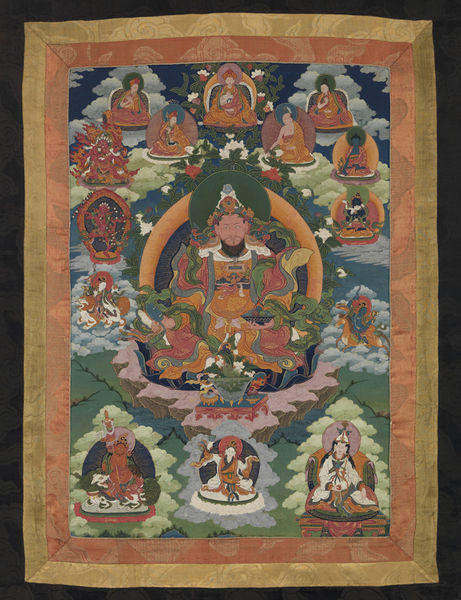
Titel: Guru Loden Chog-Sred, Fifth Manifestation
Standort: Amherst (Massachusetts, USA)
Institution: Mead Art Museum, Amherst College
Schlagwörter: blue, hands, hat, men, red, religious, white, black, carpet, figures, gold, green, painting, seated, sitting, yellow, blanket, flowers, picture, pink, sewing, tapestry, smoke, flower, cloud, clouds, gods, man, sky, mountains, orange, water, trees, scroll, frame, fabric, silk, beard, arms, pose, colorful, colors, religion, cloth, horse, fire, branches, god, chinese, asian, flames, hanging, quilt, eastern, indian, oriental, buddha, sacred, border, goddesses, vine, floating, india, halo, holy, incense, air, textil, symbols, yelow, arabian, panels, artwork, embroidered, deity, buddhism, shrine, hindu, buddhist, vishnu, lotus, rise, rising, krishna, divinity, buddhas, hindi, diety, hinduism, incarnations, vishna, east indian, representations, quild, boddhivista